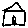
Label: house